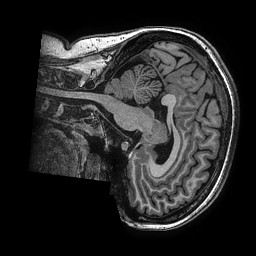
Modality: T1w
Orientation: sagittal
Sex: female
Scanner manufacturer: ge
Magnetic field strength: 3 T
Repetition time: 0.0077 s
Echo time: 0.003436 s